Field crop: tomato
Growth stage: 2
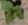
Species: solanum